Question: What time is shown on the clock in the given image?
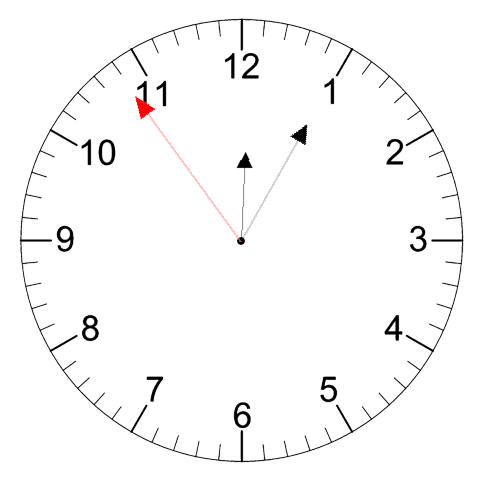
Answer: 12:04:54